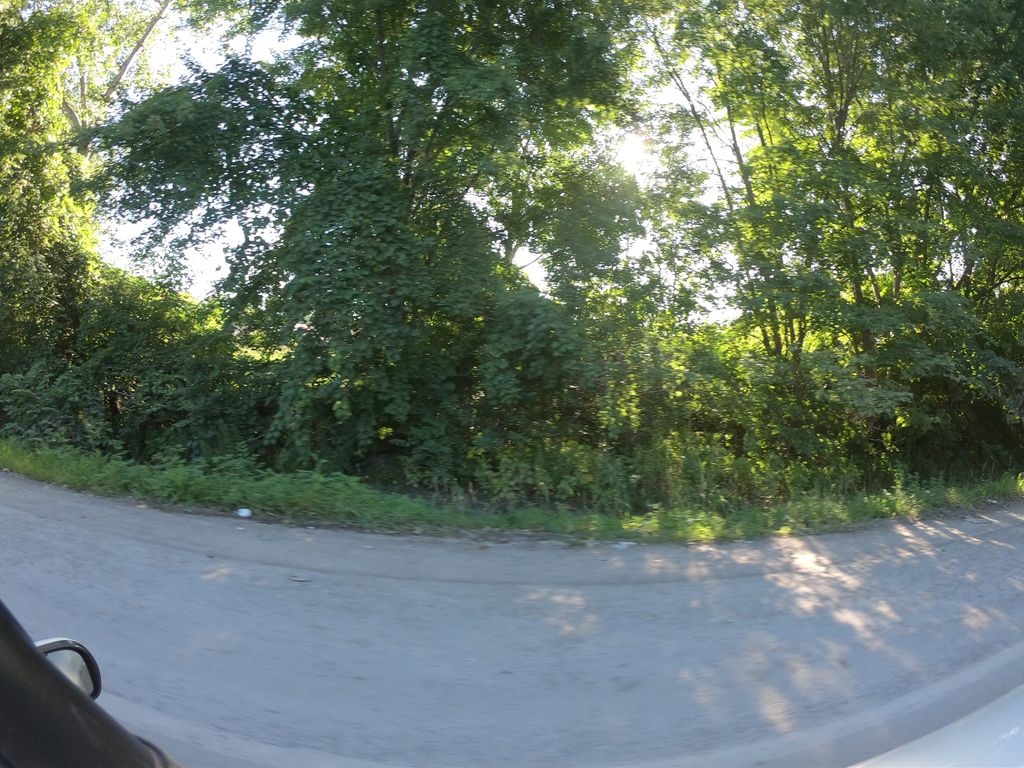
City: ottawa-gatineau